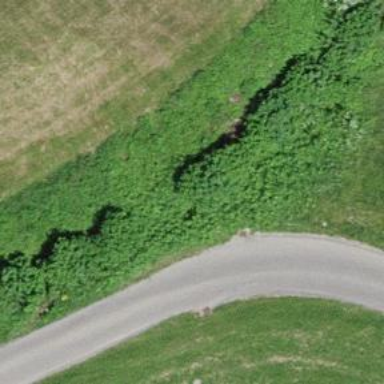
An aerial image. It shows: Hedge barrier.